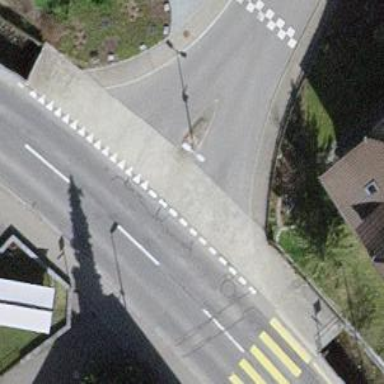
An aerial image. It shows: Road with "give way" sign.